Field crop: maize
Growth stage: 1
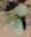
Species: datura